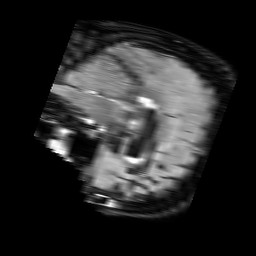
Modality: FLAIR
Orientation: sagittal
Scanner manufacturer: philips
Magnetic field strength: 3 T
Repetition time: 11 s
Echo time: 0.125 s